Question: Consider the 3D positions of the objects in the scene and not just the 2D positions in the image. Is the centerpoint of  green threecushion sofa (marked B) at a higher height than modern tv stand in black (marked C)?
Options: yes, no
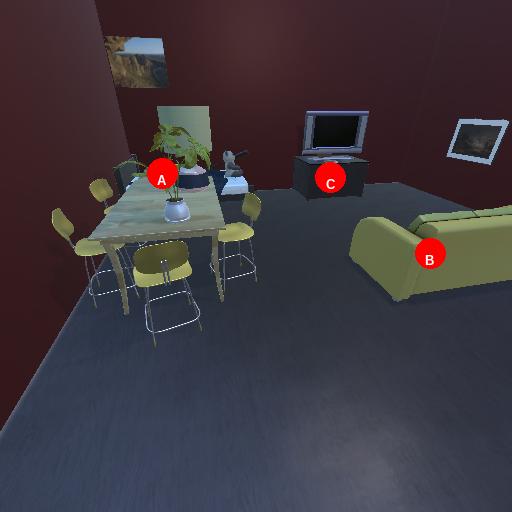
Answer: yes